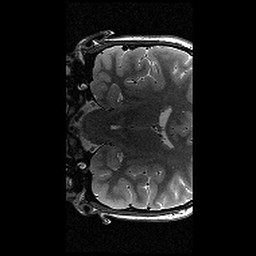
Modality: T2w
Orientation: coronal
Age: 12
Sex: female
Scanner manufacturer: siemens
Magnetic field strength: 3 T
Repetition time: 9.23 s
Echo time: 0.067 s